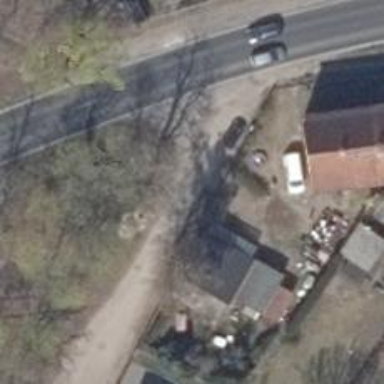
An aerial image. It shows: Residential road without sidewalk.